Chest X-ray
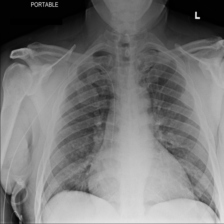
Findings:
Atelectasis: negative
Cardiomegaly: negative
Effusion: negative
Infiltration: negative
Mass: negative
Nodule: negative
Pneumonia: negative
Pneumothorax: negative
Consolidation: negative
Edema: negative
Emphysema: negative
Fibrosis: negative
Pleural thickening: negative
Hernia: negative